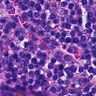
Metastatic tissue present: no